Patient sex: M
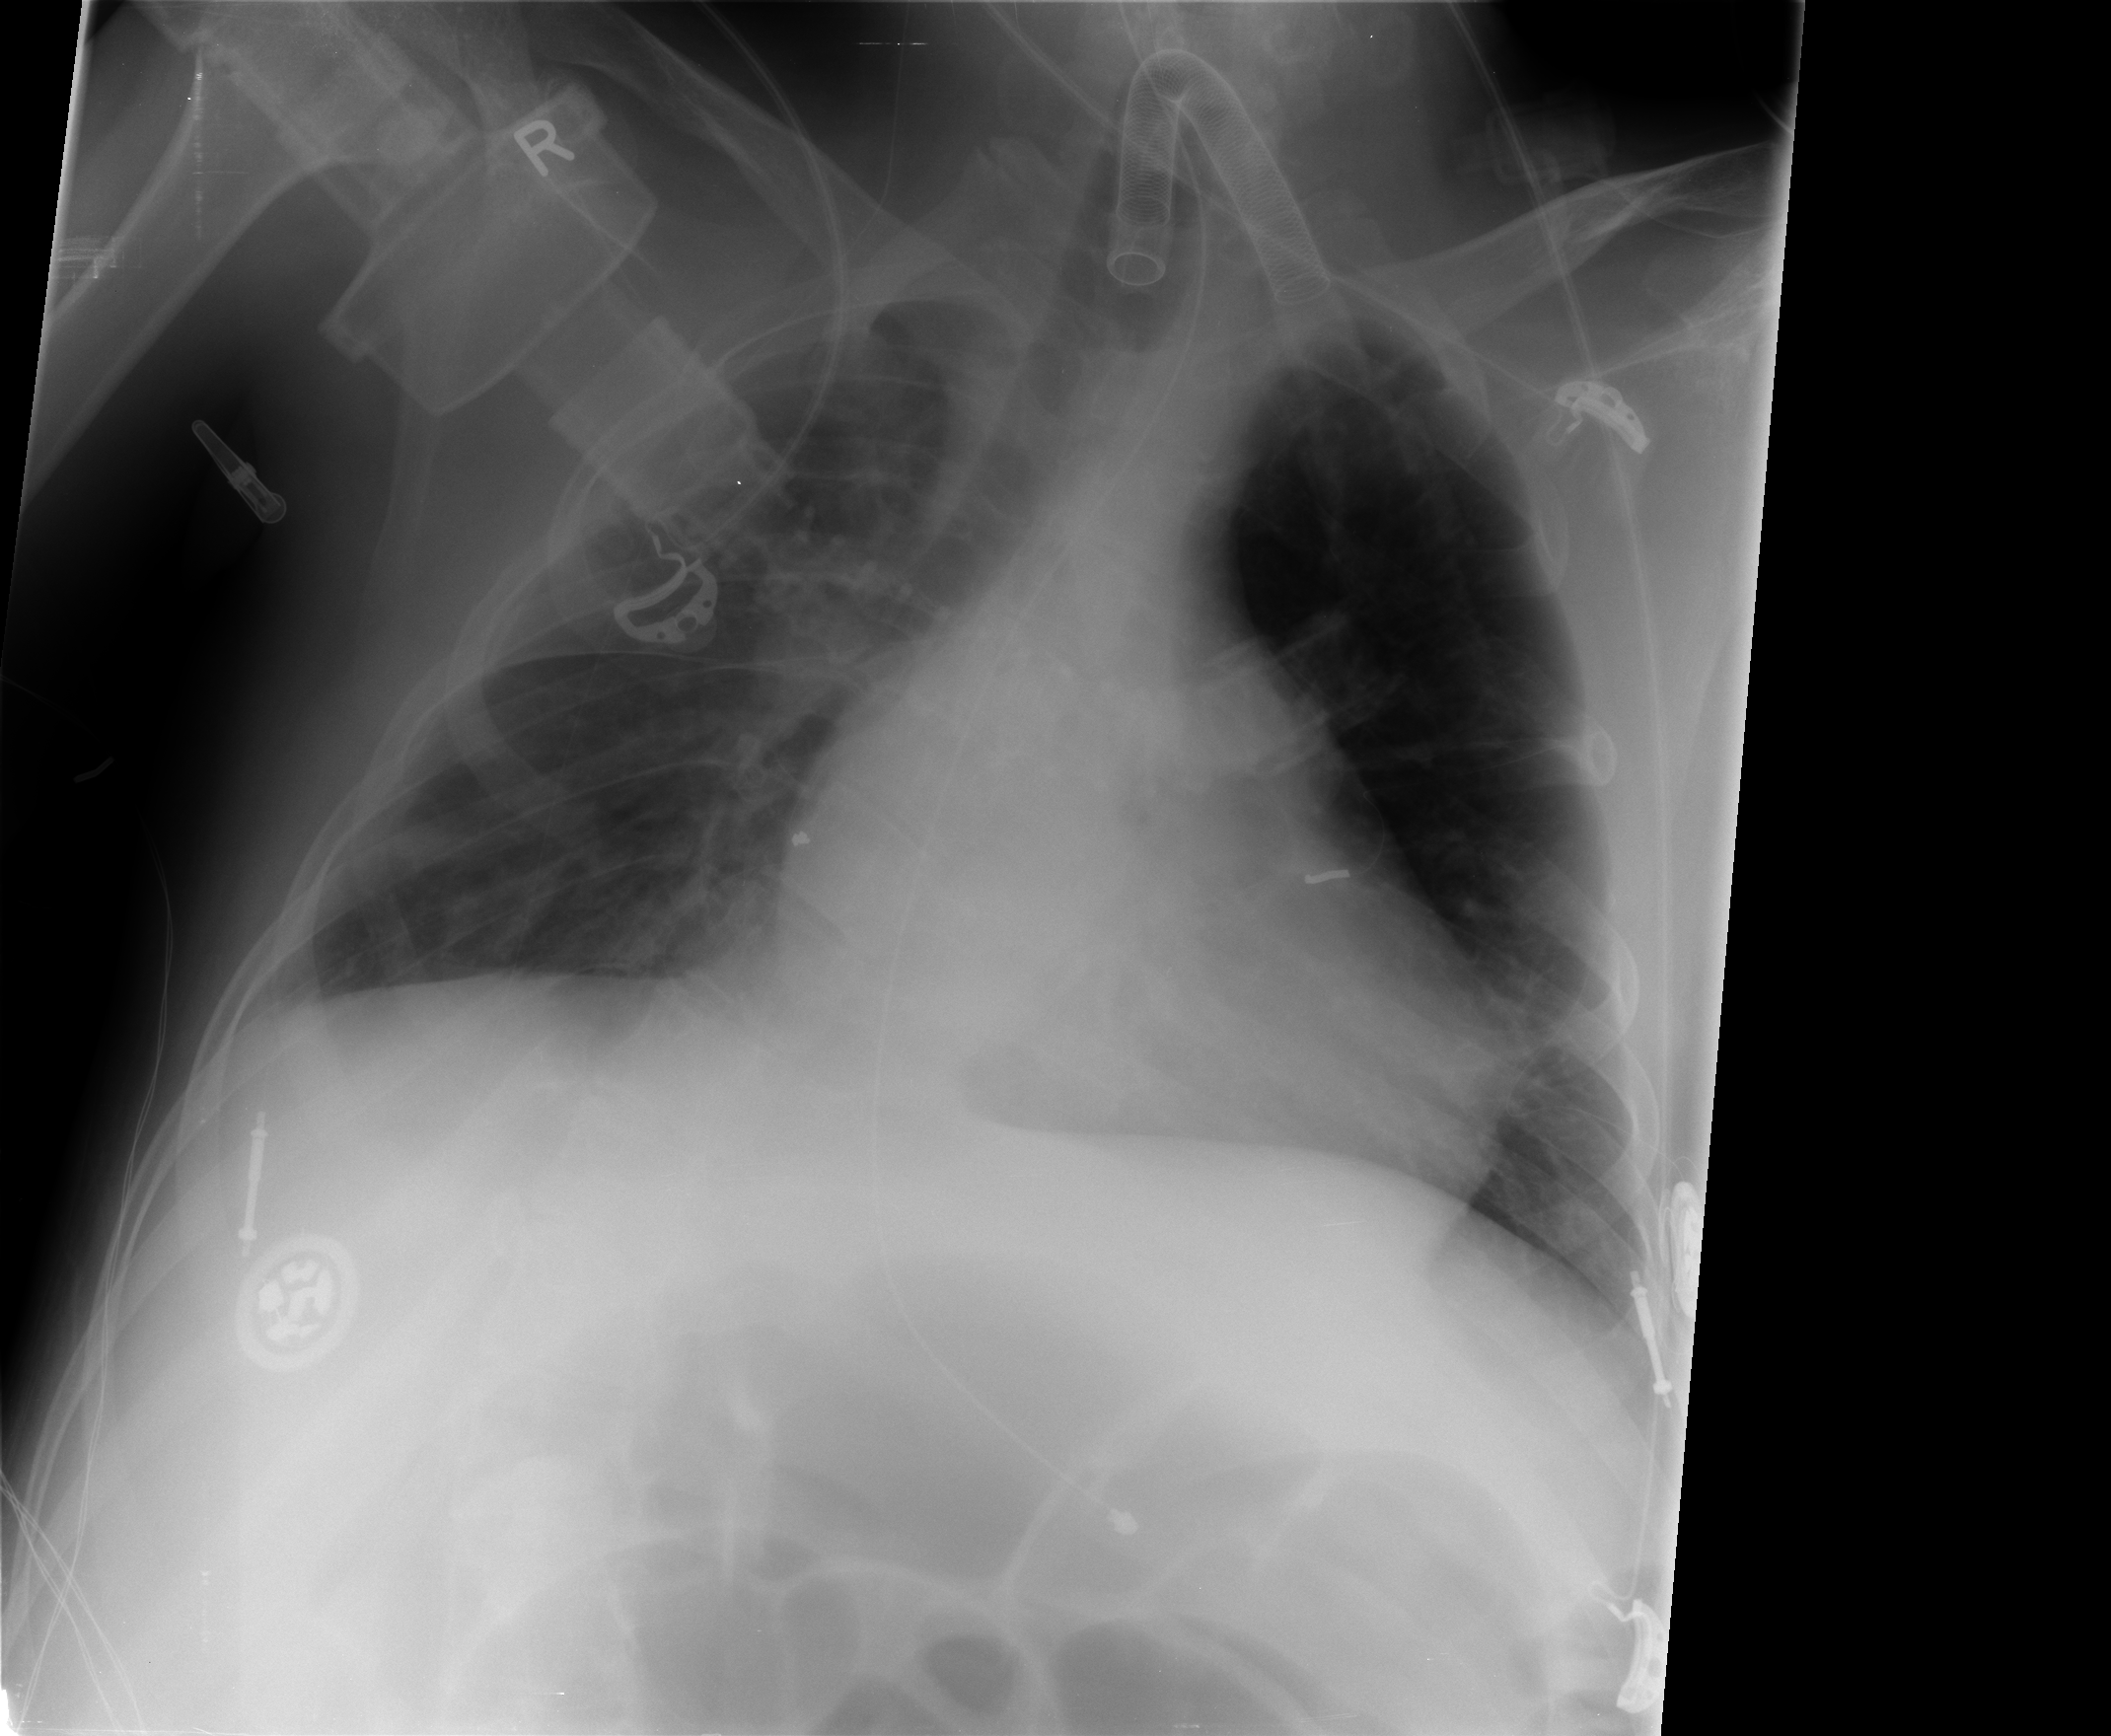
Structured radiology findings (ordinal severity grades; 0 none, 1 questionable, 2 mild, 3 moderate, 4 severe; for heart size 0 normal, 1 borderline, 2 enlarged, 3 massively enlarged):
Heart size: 2
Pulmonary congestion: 0
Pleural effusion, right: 2
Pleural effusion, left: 0
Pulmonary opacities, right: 1
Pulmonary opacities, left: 0
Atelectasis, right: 2
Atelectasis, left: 0